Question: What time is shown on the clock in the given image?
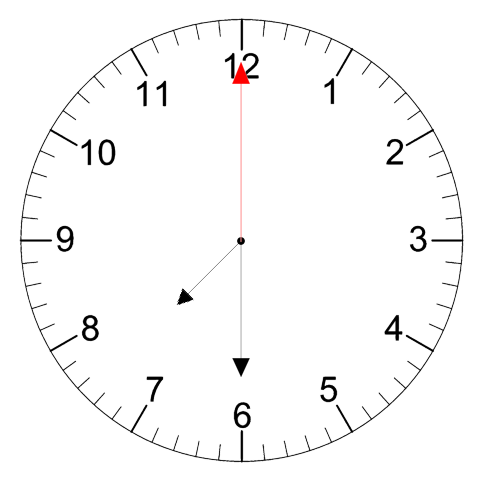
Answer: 07:30:00